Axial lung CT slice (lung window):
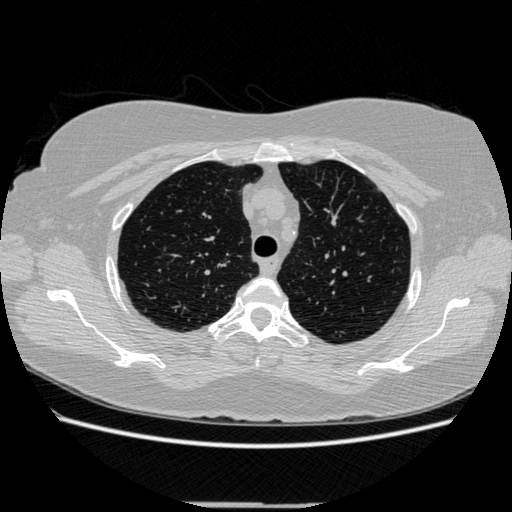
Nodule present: no